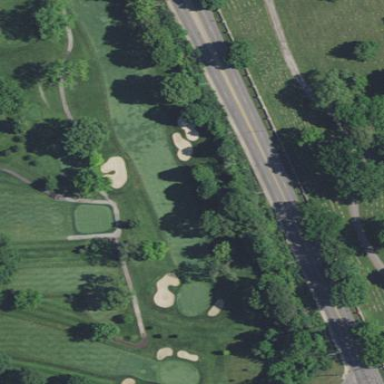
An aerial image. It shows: Golf fairway in the image.